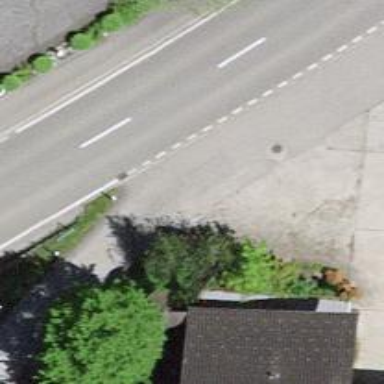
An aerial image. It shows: Bus stop with platform for public transport.